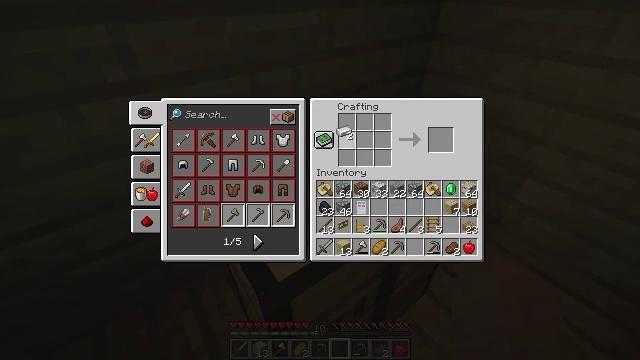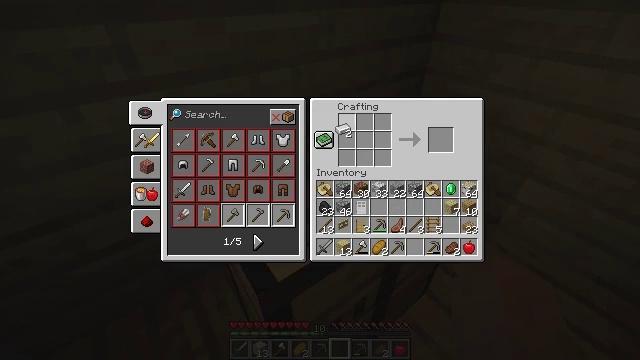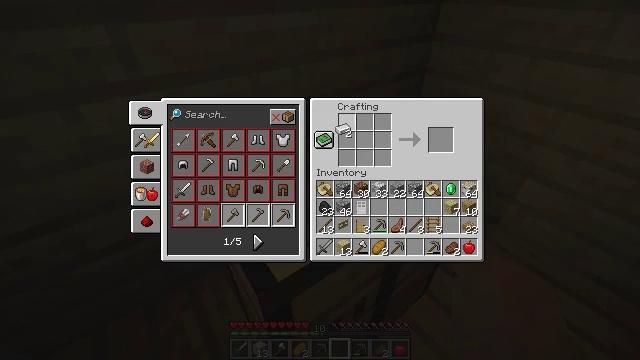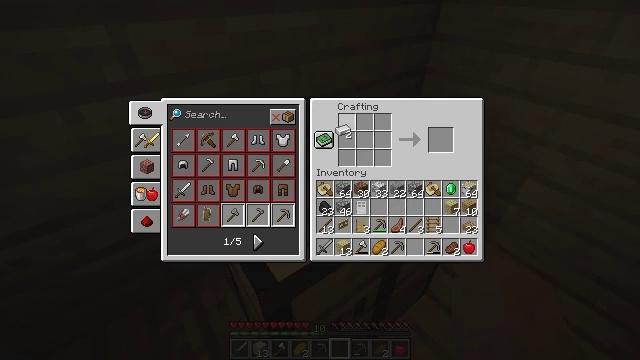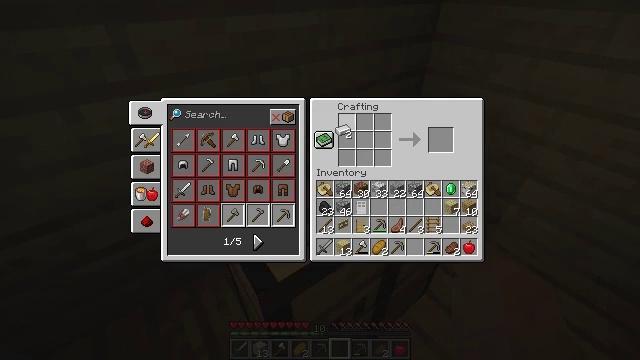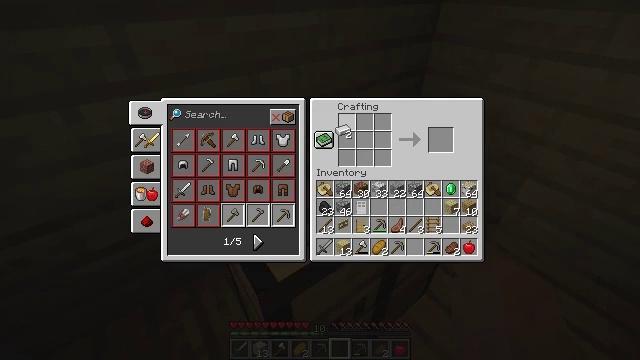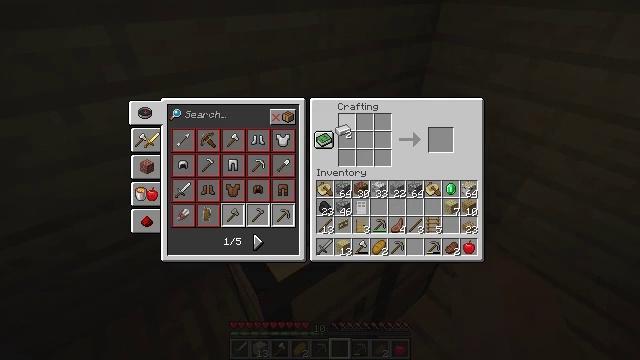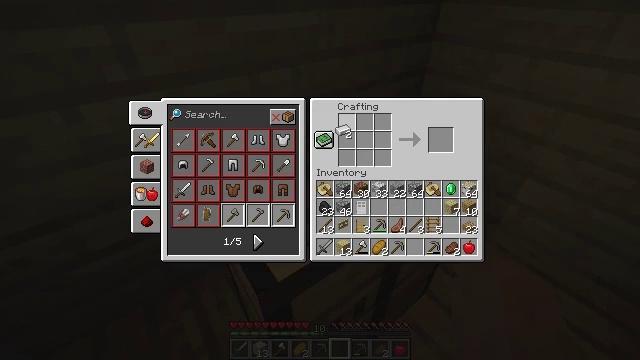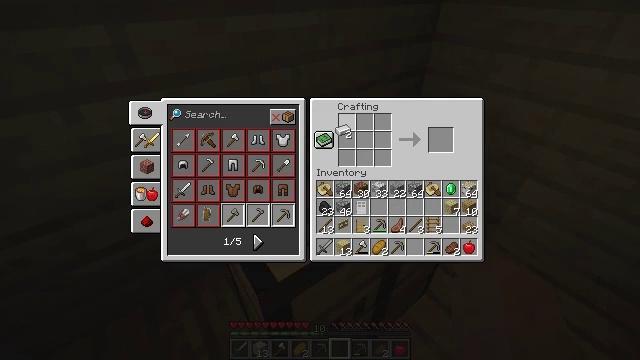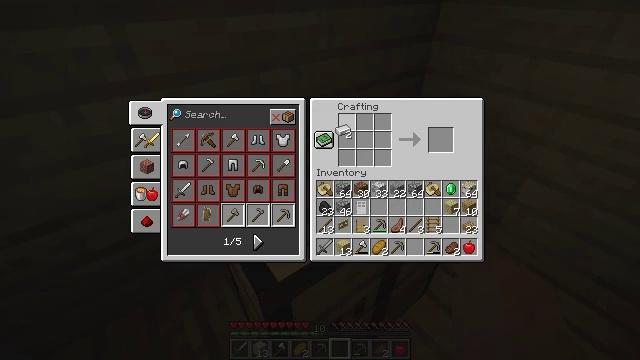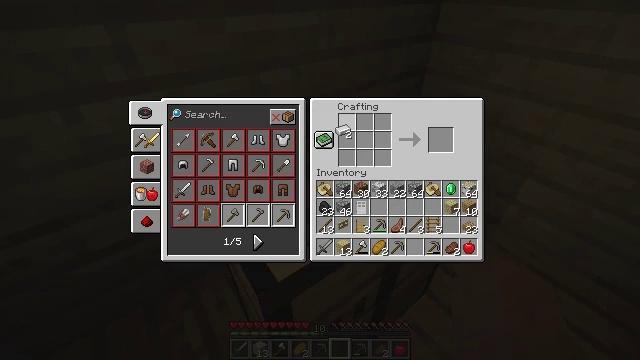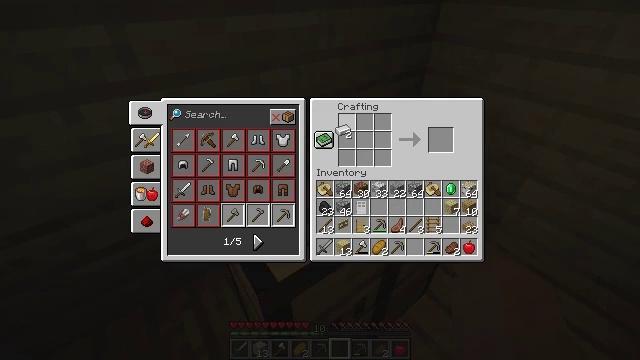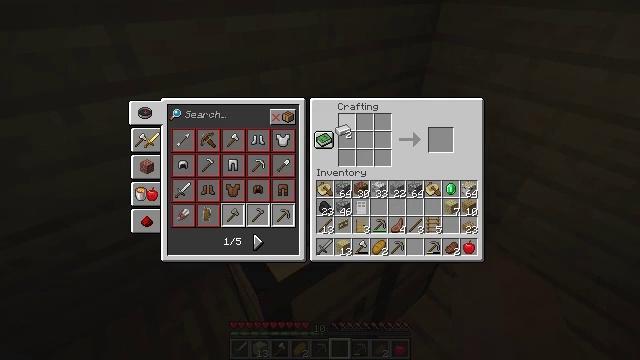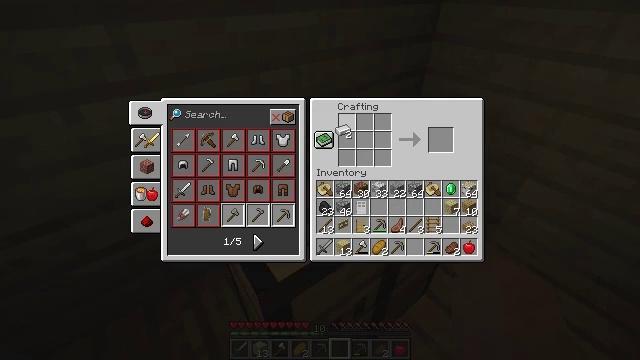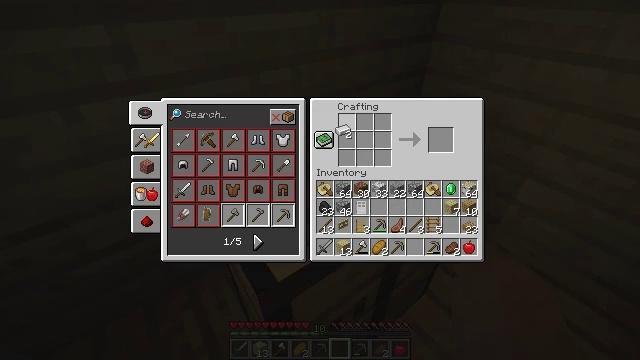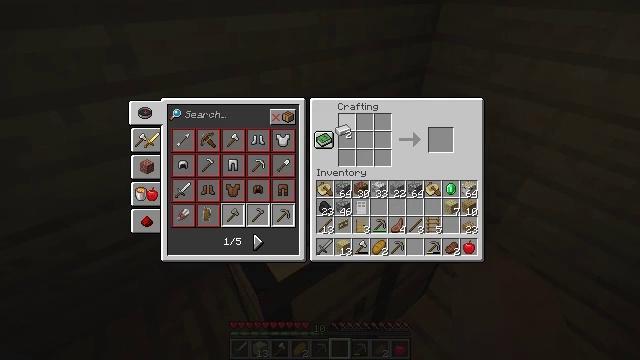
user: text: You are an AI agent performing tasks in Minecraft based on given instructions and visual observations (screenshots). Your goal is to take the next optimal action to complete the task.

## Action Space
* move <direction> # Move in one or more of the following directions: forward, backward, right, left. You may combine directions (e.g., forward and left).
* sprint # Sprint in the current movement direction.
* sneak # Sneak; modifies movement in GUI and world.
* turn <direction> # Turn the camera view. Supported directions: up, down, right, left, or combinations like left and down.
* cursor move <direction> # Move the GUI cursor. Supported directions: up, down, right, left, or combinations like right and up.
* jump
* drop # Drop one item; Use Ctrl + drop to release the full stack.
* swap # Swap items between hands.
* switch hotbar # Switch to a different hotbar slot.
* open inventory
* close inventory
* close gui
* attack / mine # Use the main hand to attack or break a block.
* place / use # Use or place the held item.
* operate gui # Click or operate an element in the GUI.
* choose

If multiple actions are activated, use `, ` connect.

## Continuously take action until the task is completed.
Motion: motion action
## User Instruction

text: Prepare to make shears using the crafting table.
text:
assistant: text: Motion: no_op
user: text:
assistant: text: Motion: no_op
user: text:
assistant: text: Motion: no_op
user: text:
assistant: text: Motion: no_op
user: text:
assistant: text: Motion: no_op
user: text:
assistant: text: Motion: no_op
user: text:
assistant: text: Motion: no_op
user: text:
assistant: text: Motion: no_op
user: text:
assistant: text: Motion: no_op
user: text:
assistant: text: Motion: no_op
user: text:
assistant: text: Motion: no_op
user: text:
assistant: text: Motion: no_op
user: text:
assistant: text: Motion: no_op
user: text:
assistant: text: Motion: no_op
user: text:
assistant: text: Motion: no_op
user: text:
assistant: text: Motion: no_op
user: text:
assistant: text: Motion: no_op
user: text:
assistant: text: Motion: no_op
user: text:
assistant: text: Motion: no_op
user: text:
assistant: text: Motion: no_op
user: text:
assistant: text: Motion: no_op
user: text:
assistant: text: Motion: no_op
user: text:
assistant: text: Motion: no_op
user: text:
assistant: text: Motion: no_op
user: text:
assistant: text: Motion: no_op
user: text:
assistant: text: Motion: no_op
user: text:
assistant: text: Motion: no_op
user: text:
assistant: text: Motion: no_op
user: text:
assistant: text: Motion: no_op
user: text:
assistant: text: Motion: no_op